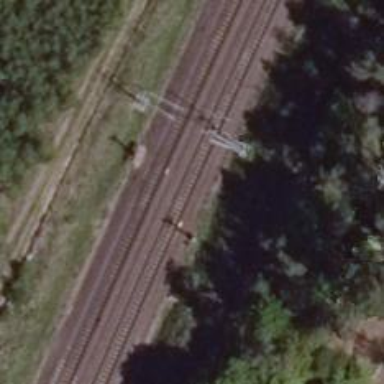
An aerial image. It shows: Railway signal.